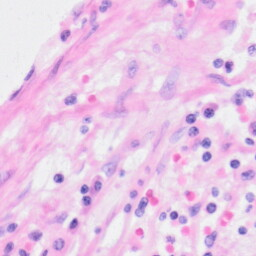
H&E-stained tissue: Kidney